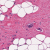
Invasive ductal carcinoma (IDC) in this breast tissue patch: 0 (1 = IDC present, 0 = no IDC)